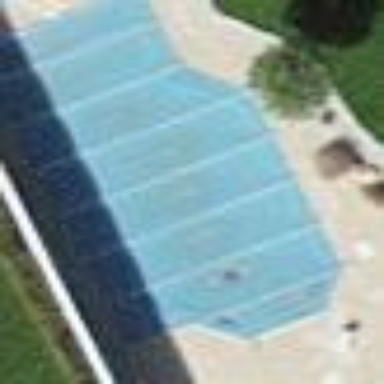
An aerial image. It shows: Swimming pool located in leisure land.